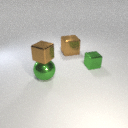
small green metal cube in front of large brown metal cube